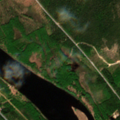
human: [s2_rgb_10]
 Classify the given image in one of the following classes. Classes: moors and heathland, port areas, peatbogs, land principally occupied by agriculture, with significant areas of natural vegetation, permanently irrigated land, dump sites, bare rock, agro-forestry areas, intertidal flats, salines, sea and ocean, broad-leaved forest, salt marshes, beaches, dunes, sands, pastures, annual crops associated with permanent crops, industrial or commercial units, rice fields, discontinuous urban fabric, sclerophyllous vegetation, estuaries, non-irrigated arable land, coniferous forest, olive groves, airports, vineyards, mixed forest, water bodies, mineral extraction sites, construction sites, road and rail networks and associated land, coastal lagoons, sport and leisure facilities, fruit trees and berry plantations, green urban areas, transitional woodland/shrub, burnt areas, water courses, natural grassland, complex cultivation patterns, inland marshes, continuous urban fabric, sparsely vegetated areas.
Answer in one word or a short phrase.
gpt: broad-leaved forest, coniferous forest, mixed forest, transitional woodland/shrub, water courses